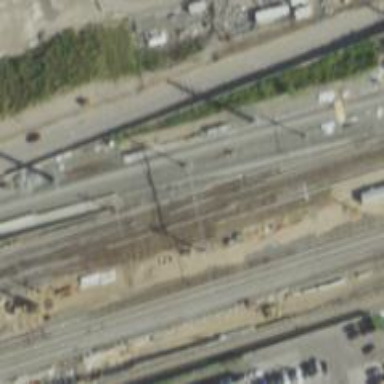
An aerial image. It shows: Electrified rail for trains.